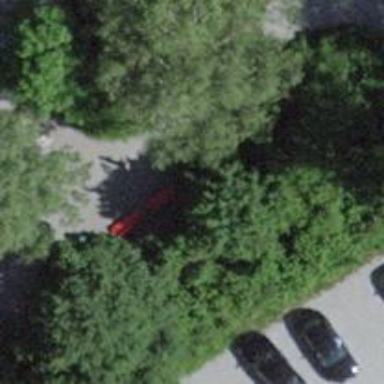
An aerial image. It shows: Red bench.